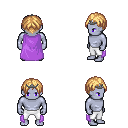
a pixel art fantasy rpg character, male body template, dark elf, purple skin, lavender cape, white pants, light blonde parted hairstyle, iron tiara, four views (front, back, left, right), 2x2 character sprite sheet, small pixel art, hard edges, no anti-aliasing